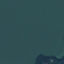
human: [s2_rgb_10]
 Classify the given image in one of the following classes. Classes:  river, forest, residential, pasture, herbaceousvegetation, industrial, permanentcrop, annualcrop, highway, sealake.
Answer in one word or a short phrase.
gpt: SeaLake